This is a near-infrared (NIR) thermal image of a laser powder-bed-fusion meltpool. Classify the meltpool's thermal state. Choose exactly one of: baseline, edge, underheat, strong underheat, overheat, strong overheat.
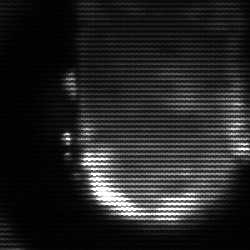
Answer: baseline